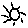
Label: sun